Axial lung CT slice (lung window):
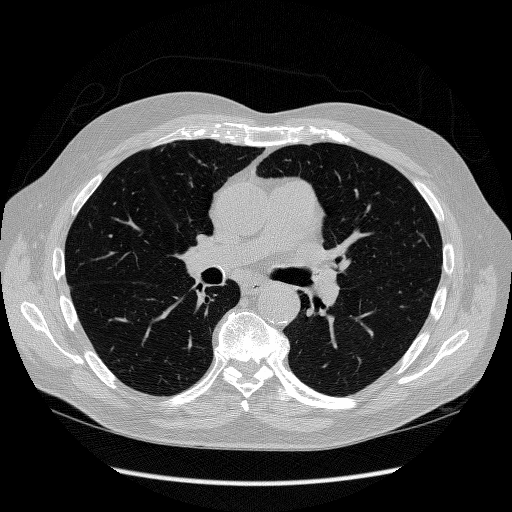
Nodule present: no